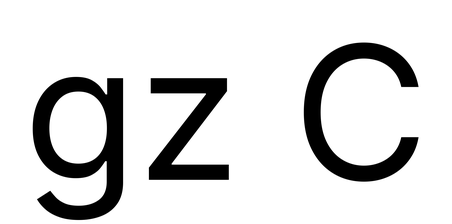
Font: Inter_Regular